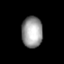
Tissue: lung
Cell type: Epithelial cells
Senescence score: 0.1564
Nuclear area (px): 633
Mean DAPI intensity: 155.431